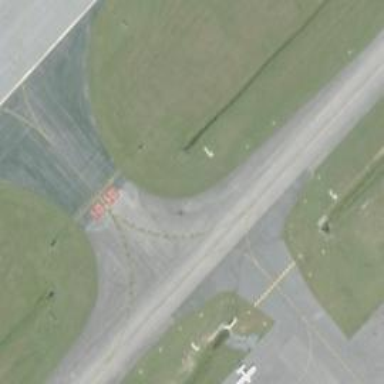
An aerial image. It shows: Asphalt taxiway in the airport.